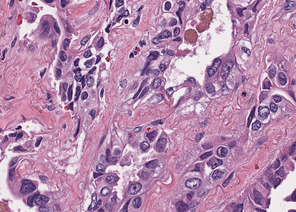
Tumor epithelial tissue: yes
Tumor-associated stroma tissue: yes
Normal tissue: no